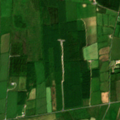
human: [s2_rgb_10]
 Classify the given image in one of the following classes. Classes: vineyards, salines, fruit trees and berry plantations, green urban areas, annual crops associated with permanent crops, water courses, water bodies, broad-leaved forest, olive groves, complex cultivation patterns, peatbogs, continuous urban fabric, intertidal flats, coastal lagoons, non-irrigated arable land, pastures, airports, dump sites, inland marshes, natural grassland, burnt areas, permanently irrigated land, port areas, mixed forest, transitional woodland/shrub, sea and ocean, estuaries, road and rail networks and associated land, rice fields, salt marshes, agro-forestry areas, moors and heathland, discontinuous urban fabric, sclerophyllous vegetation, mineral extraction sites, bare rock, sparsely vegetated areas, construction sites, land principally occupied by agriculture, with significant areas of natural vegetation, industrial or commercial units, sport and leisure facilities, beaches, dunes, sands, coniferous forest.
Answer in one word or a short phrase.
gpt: pastures, land principally occupied by agriculture, with significant areas of natural vegetation, coniferous forest